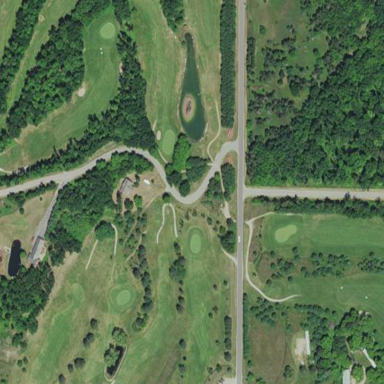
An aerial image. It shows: Golf course surrounded by greenery.